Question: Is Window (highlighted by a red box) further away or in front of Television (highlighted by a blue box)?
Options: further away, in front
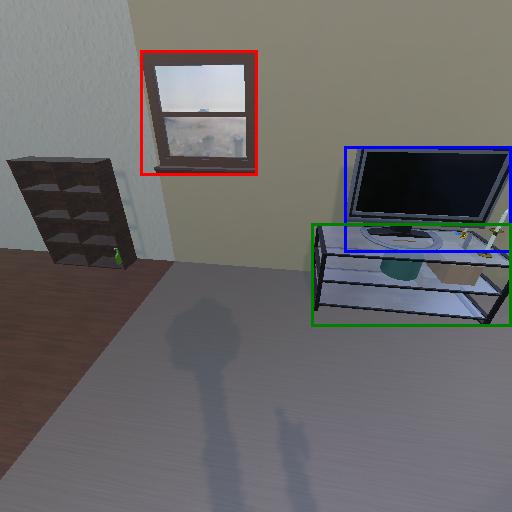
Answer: further away